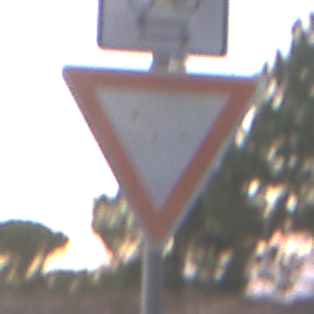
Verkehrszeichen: VorfahrtGewaehren
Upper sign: RichtungsangabeDurchPfeile9
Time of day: SunriseSunset
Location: Outdoor (Suburban)
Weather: PartlyCloudy
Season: NotSpecified
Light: Natural